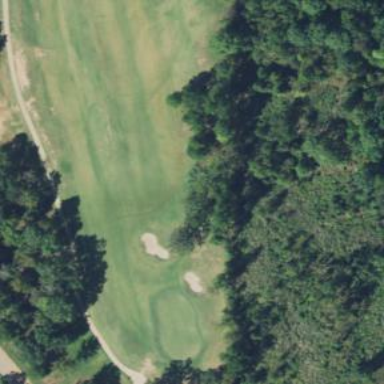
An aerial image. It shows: Golf fairway in the image.